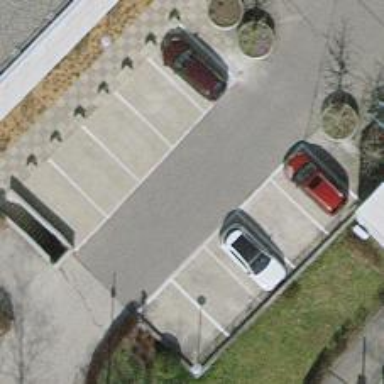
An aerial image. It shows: Car-sharing service available at this location.